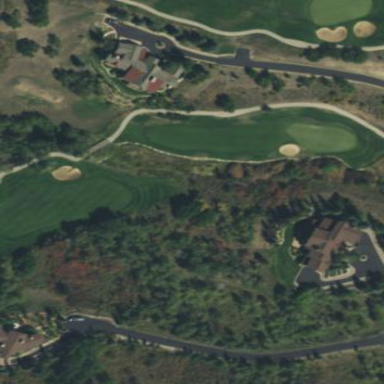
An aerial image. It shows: Rough grassy area used for golf.